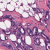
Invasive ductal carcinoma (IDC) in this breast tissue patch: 1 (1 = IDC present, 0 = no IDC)